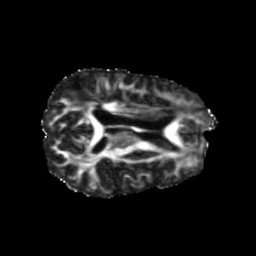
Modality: FA
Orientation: axial
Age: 50
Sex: female
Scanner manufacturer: siemens
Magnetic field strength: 3 T
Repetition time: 5.47 s
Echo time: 0.0854 s